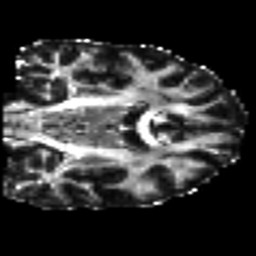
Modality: FA
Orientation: coronal
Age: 48
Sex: male
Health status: ill
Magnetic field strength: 3 T
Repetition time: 9 s
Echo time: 0.093 s